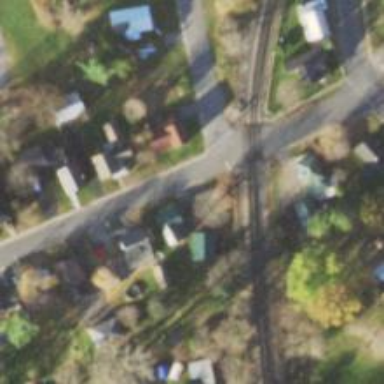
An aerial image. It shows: Road with stop sign.